Question: So right now I have a listbox that gets data from an access database and prints it out like below:

When the user clicks on "Just Lose It" for example, and then clicks "Remove Song" button, how can I delete that entry from the database and then refresh the list box with the updated table.
I was thinking of creating an SQL DELETE Statement and then use a ADODB.Recordset to run that statement but I'm not sure how to tell the user clicked that entry.
Any ideas?
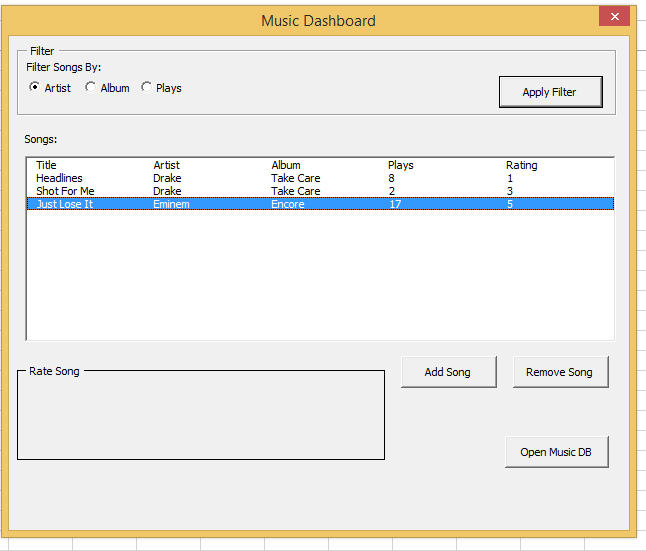
Answer: Use something like the following... add unique key if in hidden column
'''
sqlStr = "DELETE FROM music WHERE [Title] = '" & music_lb.column(0) & "' AND [Artist] = '" & music_lb.column(1) & "' AND [Album] = '" & music_lb.column(2) & "';"
'''